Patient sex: M
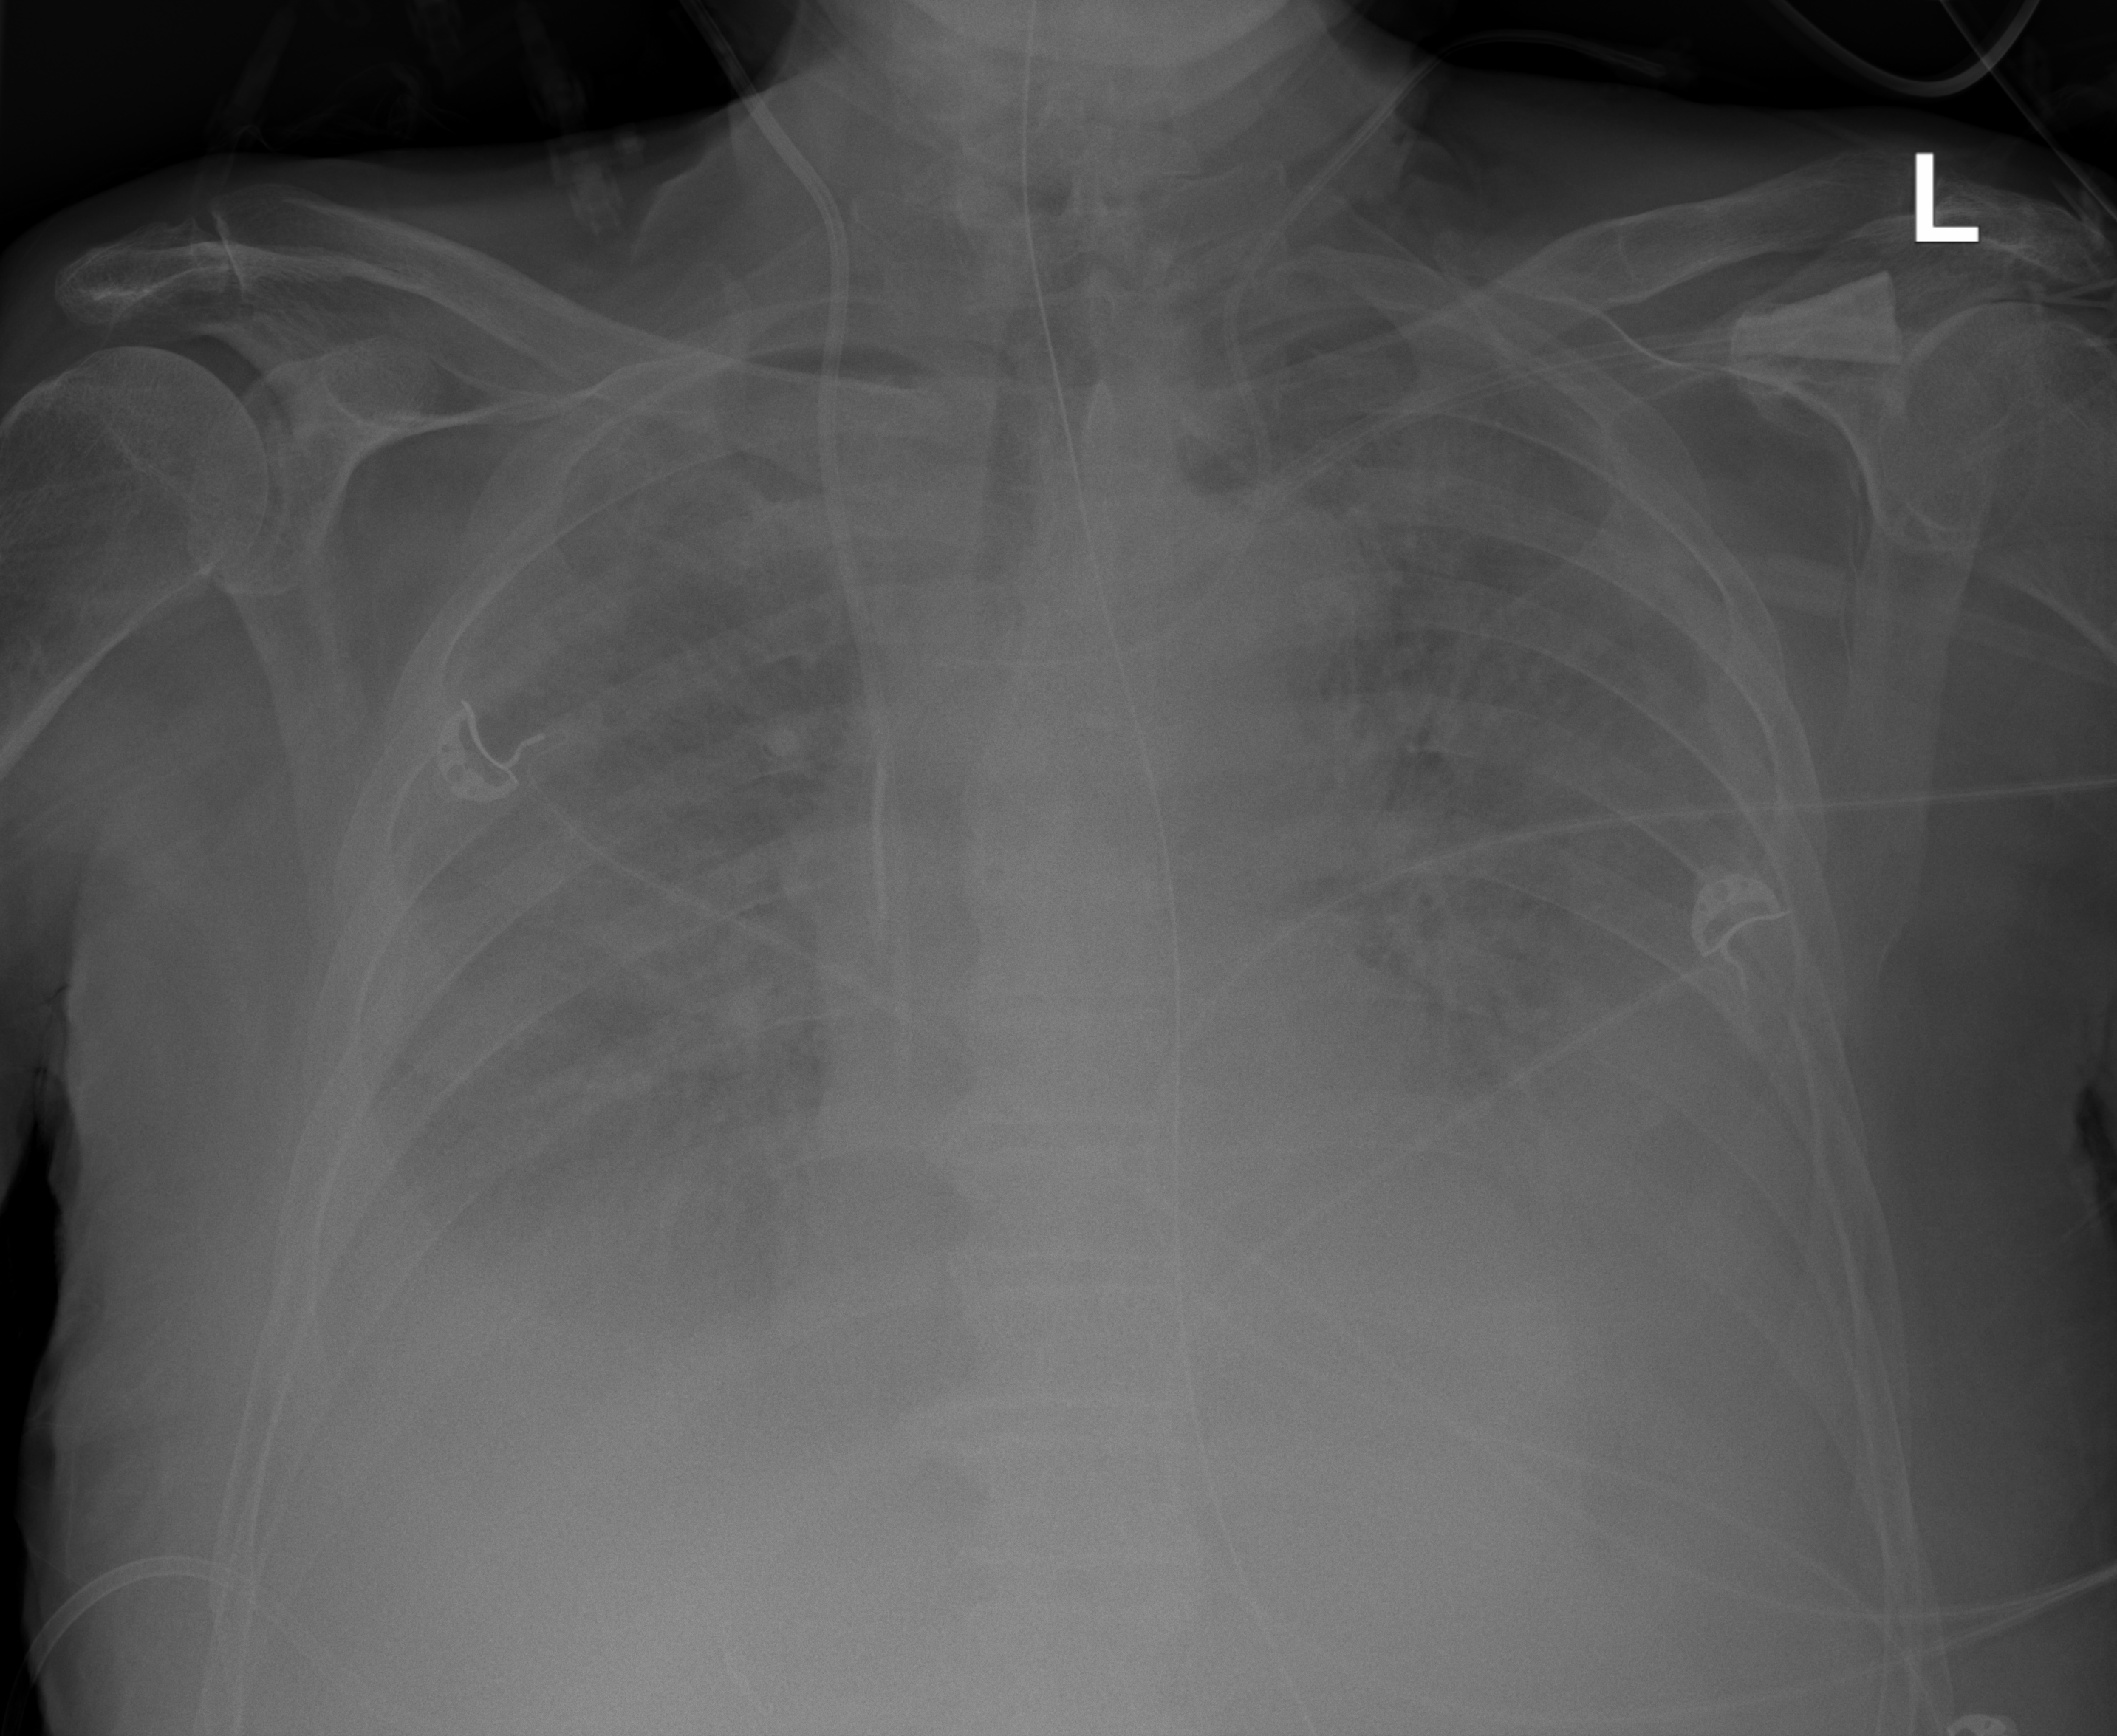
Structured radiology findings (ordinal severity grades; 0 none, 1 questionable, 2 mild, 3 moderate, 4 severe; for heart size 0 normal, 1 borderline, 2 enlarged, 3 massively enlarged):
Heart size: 0
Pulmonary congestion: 2
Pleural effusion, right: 4
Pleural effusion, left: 4
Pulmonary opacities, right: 3
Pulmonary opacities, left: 3
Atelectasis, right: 4
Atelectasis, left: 4